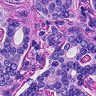
Metastatic tissue present: yes